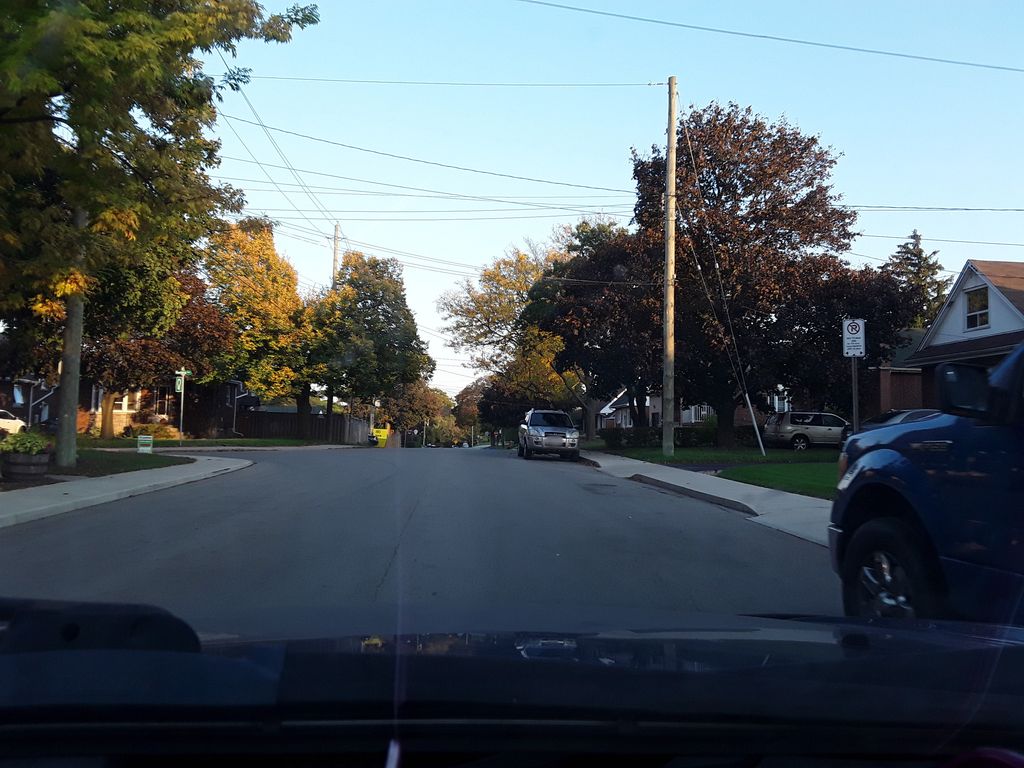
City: hamilton